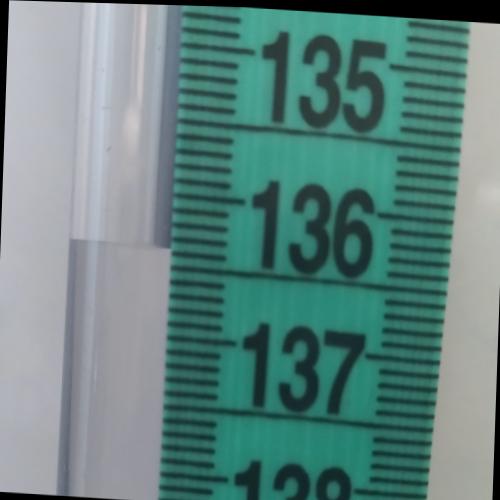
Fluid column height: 136.4 cm